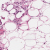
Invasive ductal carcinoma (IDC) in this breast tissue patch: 0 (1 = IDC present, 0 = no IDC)